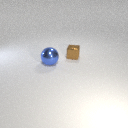
small brown metal cube to the right of large blue metal sphere